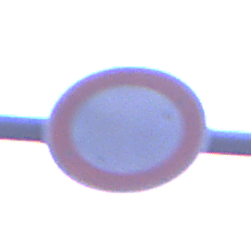
Verkehrszeichen: VerbotFahrzeugeAllerArt
Umgebung: Outdoor, Suburban
Tageszeit: Night
Wetter: PartlyCloudy
Licht: Artificial
Jahreszeit: NotSpecified
Kontrast: LowContrast